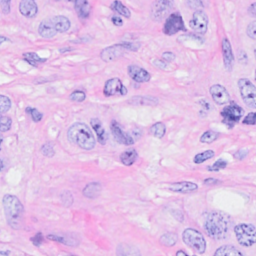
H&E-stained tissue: Breast